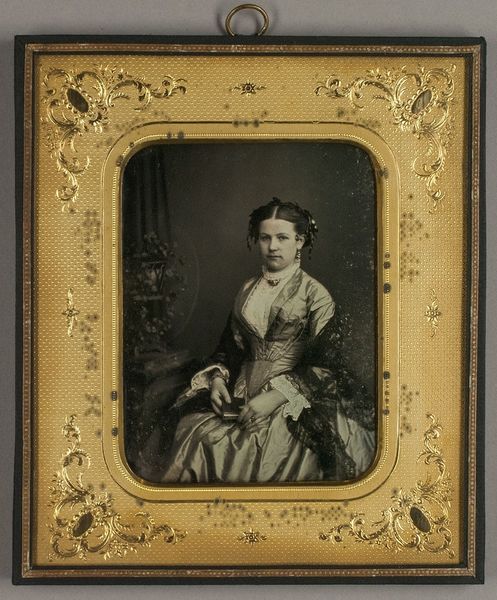
Titel: Porträt einer Frau
Künstler: Carl Ferdinand Stelzner
Standort: Hamburg
Institution: Museum für Kunst und Gewerbe Hamburg
Schlagwörter: frau, portrait, figur, person, foto, fotografie, photographie, photo, lichtbild, daguerreotypie, historische, bildwerke, angewandte und bildende kunst, hessische systematik, porträt, persönlichkeit, porträtfotografie, porträtphotographie, hüftbild